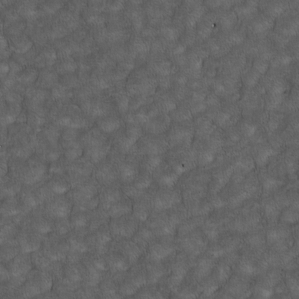
Label: non_frost